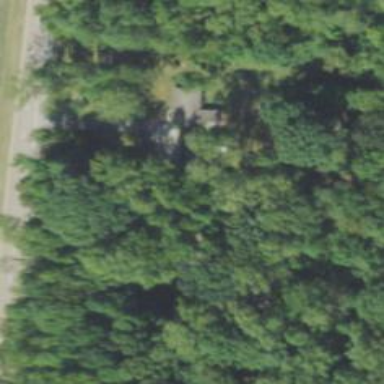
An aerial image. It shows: Driveway.